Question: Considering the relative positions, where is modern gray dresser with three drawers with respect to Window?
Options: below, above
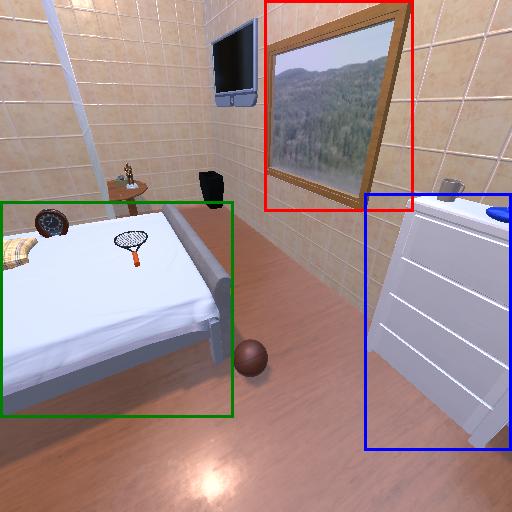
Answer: below